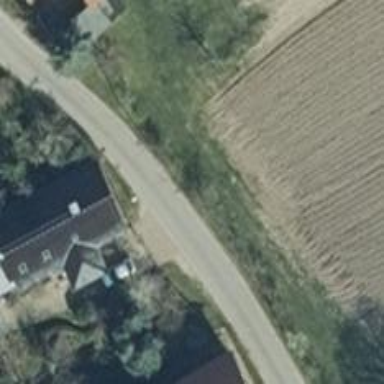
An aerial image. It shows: Residential road with asphalt surface and no sidewalk.